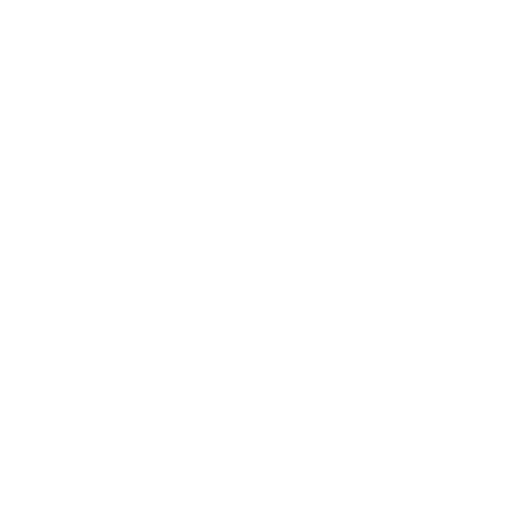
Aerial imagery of cape in Alaska named Point Nesbitt containing only unknown